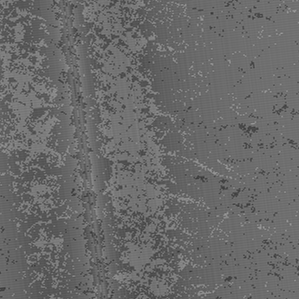
Label: frost